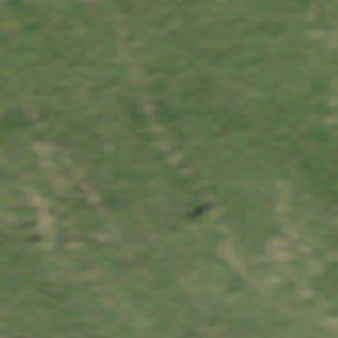
Label: other